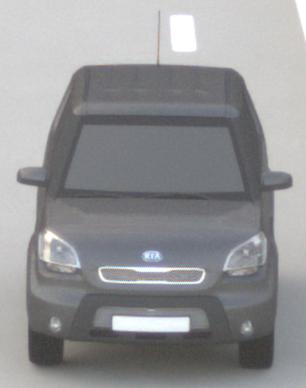
Make: KIA
Model: Soul 1.6
Detailed model: Soul (AM)
Model produced from: 2009/02
Model produced until: 2009/11
Doors: 5
Color: gray
Road condition: dry road
Daytime: sunrise or sunset
Contrast: low contrast